Field crop: tomato
Growth stage: 2
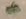
Species: solanum